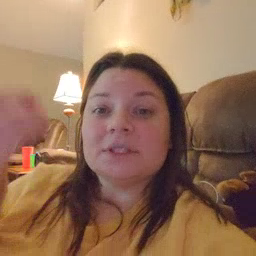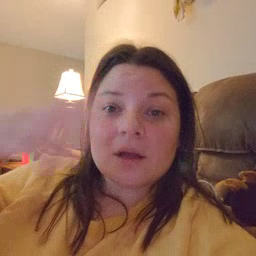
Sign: sun